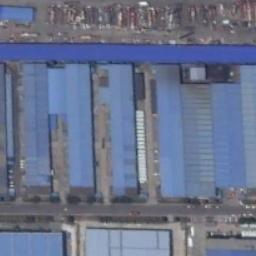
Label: industrial_area